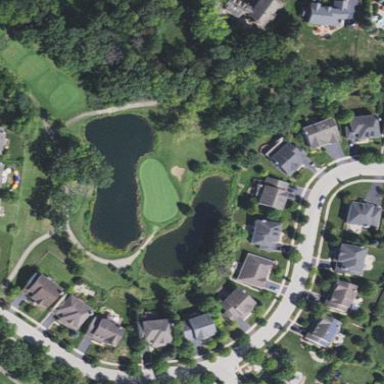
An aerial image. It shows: Water hazard in golf course. The hazard is natural water feature.